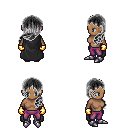
a pixel art fantasy rpg character, female body template, human, dark skin, black cape, magenta pants, gray left-swept hairstyle, gold gloves, metal boots, four views (front, back, left, right), 2x2 character sprite sheet, small pixel art, hard edges, no anti-aliasing